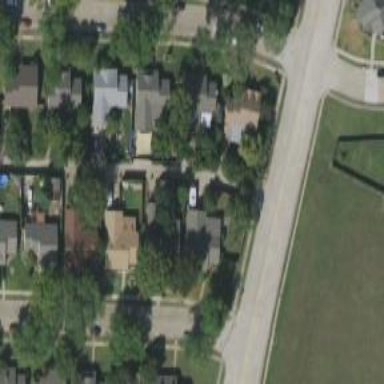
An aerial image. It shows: Alley classified as service road.